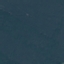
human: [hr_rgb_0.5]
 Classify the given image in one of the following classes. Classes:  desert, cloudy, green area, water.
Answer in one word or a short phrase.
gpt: green area